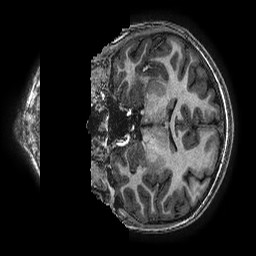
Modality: T1w
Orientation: coronal
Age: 12
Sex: male
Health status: ill
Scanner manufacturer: ge
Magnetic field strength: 3 T
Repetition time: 0.007644 s
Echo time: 0.003468 s